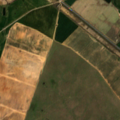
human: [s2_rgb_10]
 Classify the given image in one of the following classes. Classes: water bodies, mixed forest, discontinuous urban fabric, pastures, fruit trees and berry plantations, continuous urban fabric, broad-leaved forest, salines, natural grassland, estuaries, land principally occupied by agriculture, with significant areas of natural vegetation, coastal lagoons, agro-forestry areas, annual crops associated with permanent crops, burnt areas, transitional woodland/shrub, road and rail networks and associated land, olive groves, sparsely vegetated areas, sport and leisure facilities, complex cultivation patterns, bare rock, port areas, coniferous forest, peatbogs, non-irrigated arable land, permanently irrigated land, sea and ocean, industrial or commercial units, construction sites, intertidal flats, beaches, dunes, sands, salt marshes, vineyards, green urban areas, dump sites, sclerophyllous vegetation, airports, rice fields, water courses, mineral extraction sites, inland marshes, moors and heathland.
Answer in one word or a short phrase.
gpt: non-irrigated arable land, permanently irrigated land, olive groves